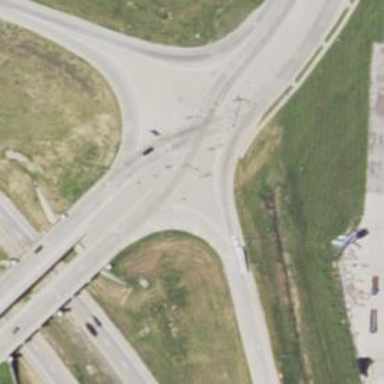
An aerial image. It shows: Motorway link at Diverging Diamond Interchange (DDI).